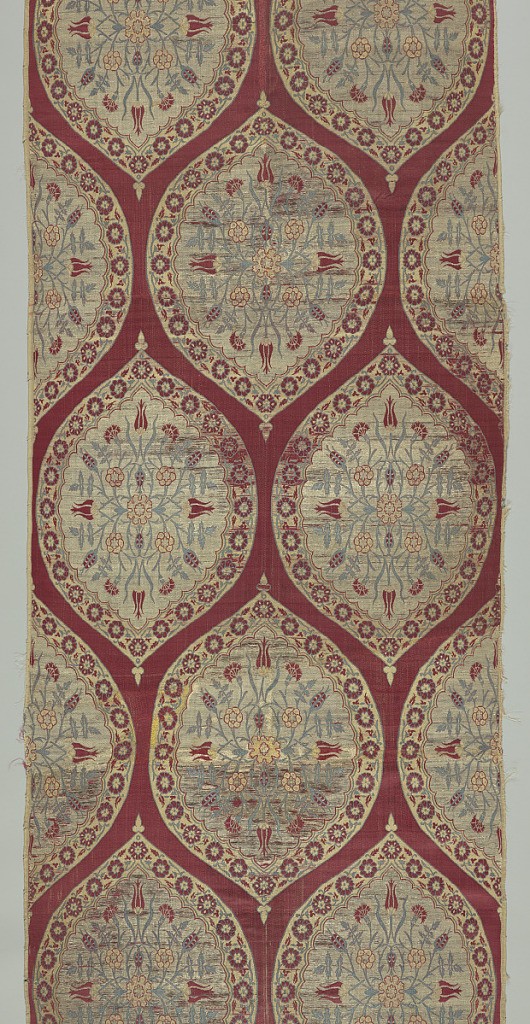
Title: Textile
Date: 16th–17th century
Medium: silk, metallic yarns Technique: two integrated structures: 5/1 satin patterned by 3/1 twill
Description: Woven textile with overall large-scale ogival medallions on a red ground. Each ogee containing a symmetrical arrangement of tulips and carnations in red, yellow, and light blue on a silver ground, surrounded by a floral vine border.